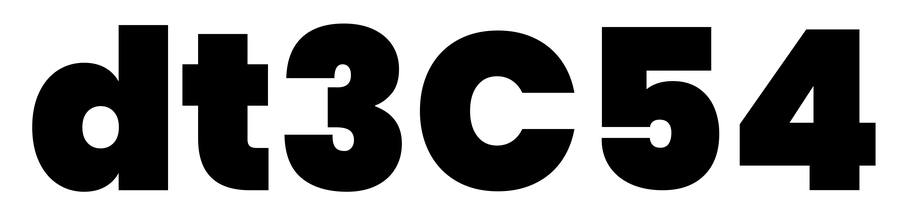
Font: Poppins-Black